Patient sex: F
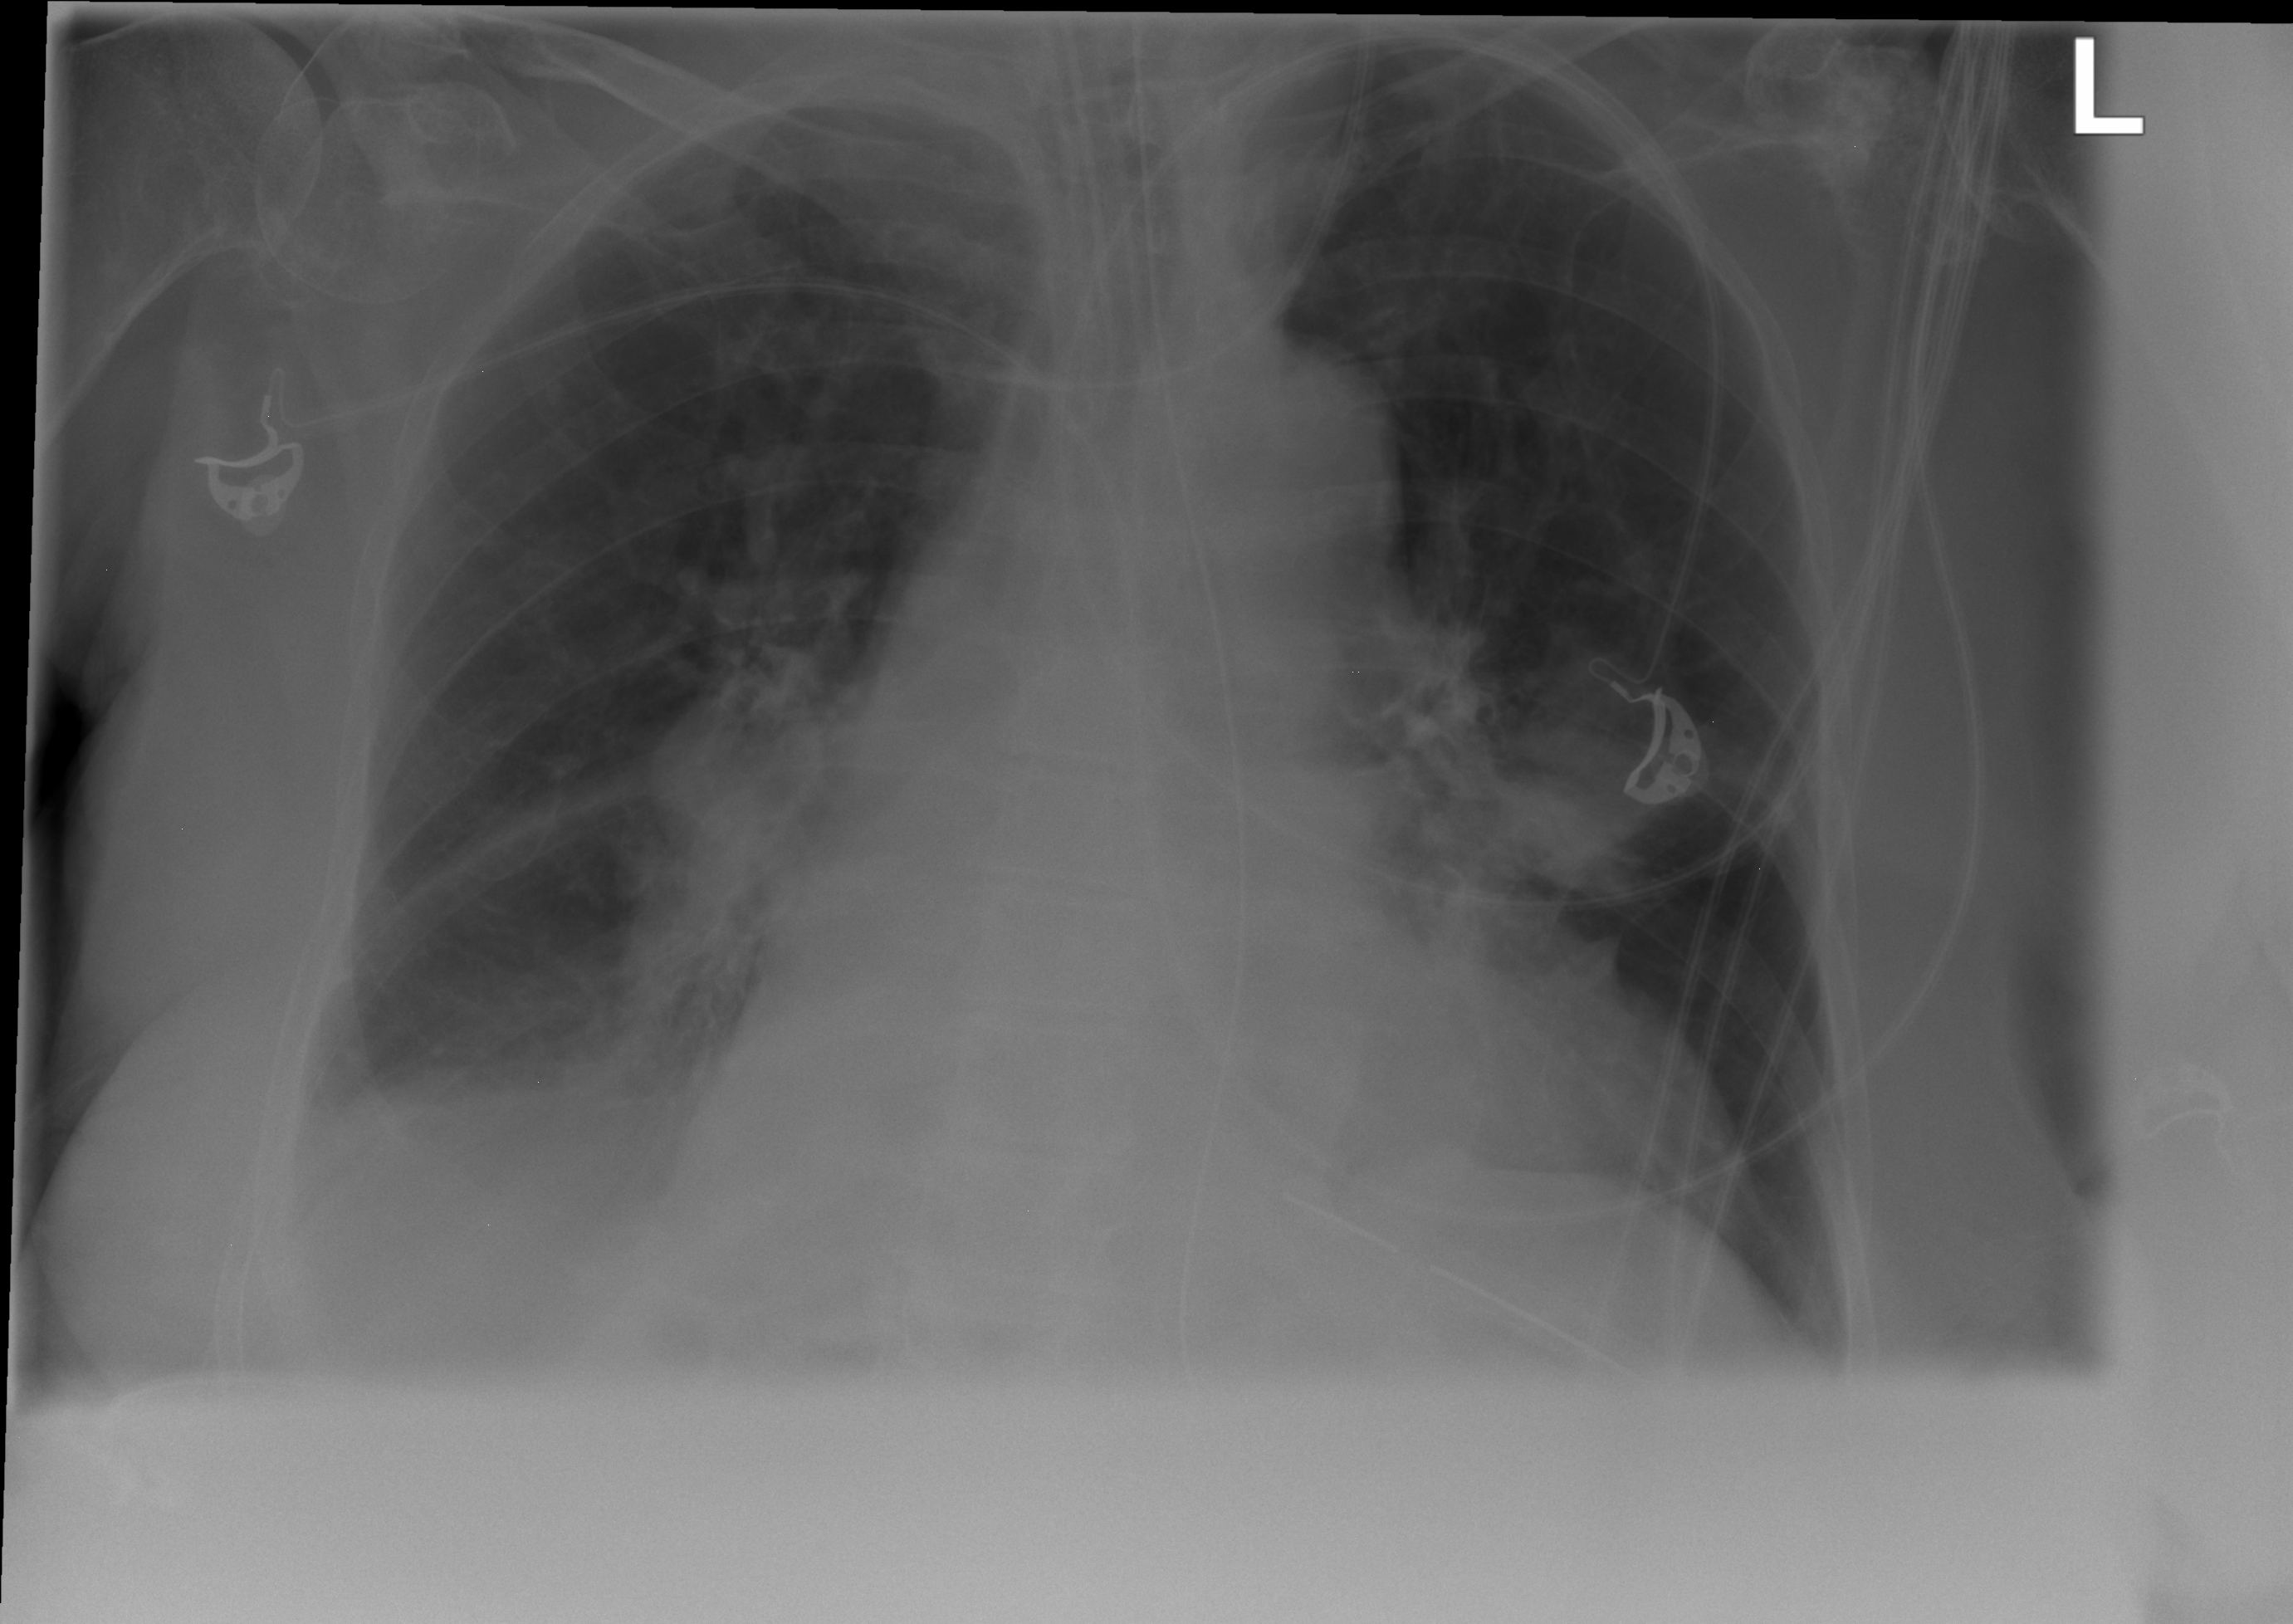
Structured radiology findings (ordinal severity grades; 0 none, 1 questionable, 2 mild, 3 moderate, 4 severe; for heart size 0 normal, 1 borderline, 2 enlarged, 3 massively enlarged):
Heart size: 2
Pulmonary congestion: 0
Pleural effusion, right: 2
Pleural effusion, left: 0
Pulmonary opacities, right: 0
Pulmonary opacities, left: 1
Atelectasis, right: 3
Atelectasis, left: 3